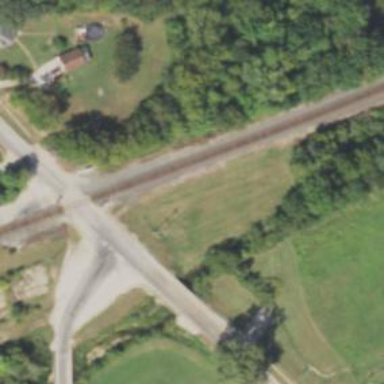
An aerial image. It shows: Railway service station.